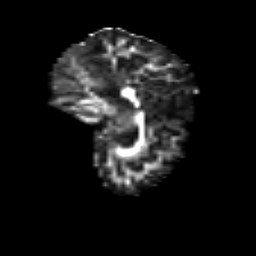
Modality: FA
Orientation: sagittal
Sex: female
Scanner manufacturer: siemens
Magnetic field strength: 3 T
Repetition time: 5 s
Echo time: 0.071 s